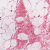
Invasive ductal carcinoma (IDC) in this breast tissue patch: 0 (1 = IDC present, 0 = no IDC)